【题型】解答题　【知识点】平面几何　【难度】easy
已知：如图, 在 Rt$\triangle ABC$ 中, $\angle C = 90^\circ$, 延长 $CB$ 至点 $D$, 使得 $DB = CB$, 过点 $A$、$D$ 分别作 $AE \parallel BC$, $DE \parallel BA$, $AE$ 与 $DE$ 相交于点 $E$, 连接 $BE$。

(1) 求证：$BE \perp CD$；

(2) 连接 $AD$ 交 $BE$ 于点 $F$, 连接 $CE$ 交 $AD$ 于点 $G$。如果 $\angle FBA = \angle ADB$, 求证：$AG = \frac{\sqrt{2}}{3}AB$。
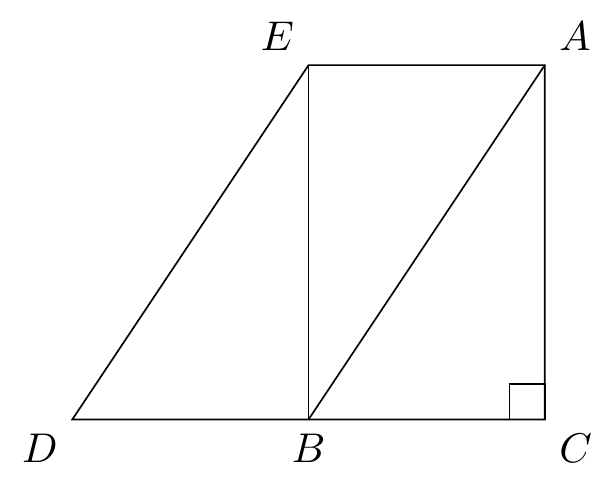
【解答】
解：(1) $\because$ $AE \parallel BD$, $DE \parallel BA$,

$\therefore$ 四边形 $AEDB$ 是平行四边形,

$\therefore$ $AE = BD$,

$\because$ $BD = CB$,

$\therefore$ $AE = CB$,

$\because$ $AE \parallel BD$, 点 $D$ 在 $CB$ 的延长线上,

$\therefore$ $AE \parallel CB$,

$\therefore$ 四边形 $AEBC$ 是平行四边形,

$\because$ $\angle C = 90^\circ$,

$\therefore$ 四边形 $AEBC$ 是矩形,

$\therefore$ $BE \perp CD$；

(2)如图，

 $\because$ 四边形 $AEDB$ 是平行四边形,

$\therefore$ $EF = BF$, $AF = DF$,

设 $EF = BF = a$,

$\because$ $\angle FBA = \angle ADB$,

$\therefore$ $\tan \angle FBA = \tan \angle ADB$,

$\therefore$ $\frac{AE}{BE} = \frac{BF}{BD}$,

$\because$ $AE = BD$,

$\therefore$ $AE^2 = 2a^2$,

$\therefore$ $AE = \sqrt{2}a$,

$\therefore$ $BD = BC = AE = \sqrt{2}a$,

$\because$ $AE \parallel CD$,

$\therefore$ $\triangle AEG \sim \triangle DCG$,

$\therefore$ $\frac{AE}{CD} = \frac{AG}{DG} = \frac{1}{2}$,

在 Rt$\triangle DBF$ 中,

$DF = \sqrt{a^2 + (\sqrt{2}a)^2} = \sqrt{3}a$,

$\therefore$ $AD = 2\sqrt{3}a$,

$\therefore$ $AG = \frac{2\sqrt{3}a}{3}$,

在 Rt$\triangle ABC$ 中,

$AB = \sqrt{(2a)^2 + (\sqrt{2}a)^2} = \sqrt{6}a$,

$\therefore$ $\frac{AG}{AB} = \frac{\frac{2\sqrt{3}a}{3}}{\sqrt{6}a} = \frac{\sqrt{2}}{3}$,

$\therefore$ $AG = \frac{\sqrt{2}}{3}AB$。
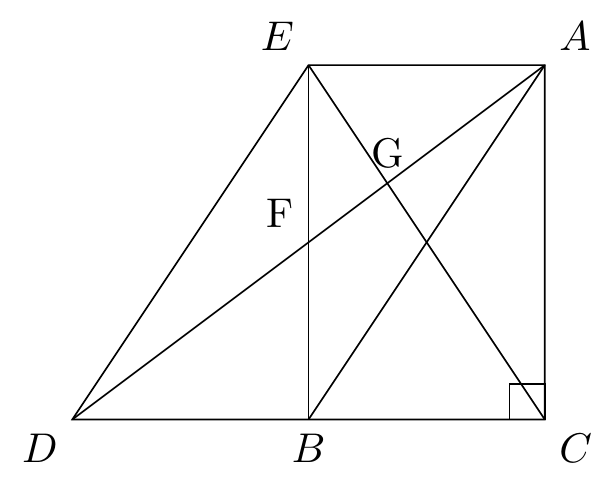